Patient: sex M, age 45
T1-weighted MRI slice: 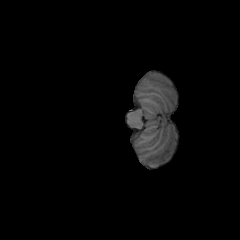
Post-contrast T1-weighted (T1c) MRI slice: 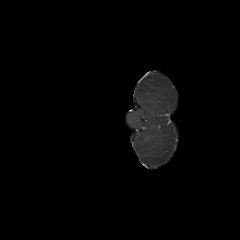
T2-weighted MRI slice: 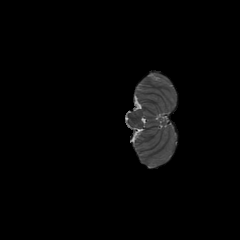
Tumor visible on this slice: no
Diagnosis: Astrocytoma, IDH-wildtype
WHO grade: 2